Question: I am having issues with alignment. Below I have posted the code and a picture of my current Jframe.
Code:
'''
public void initUI() {
try {
UIManager.setLookAndFeel(UIManager.getSystemLookAndFeelClassName());
JFrame.setDefaultLookAndFeelDecorated(true);
JPopupMenu.setDefaultLightWeightPopupEnabled(false);
SimpleDateFormat sdf = new SimpleDateFormat("h:mm:ss a");
String date = sdf.format(new Date());
frame = new JFrame("" + ClientSettings.SERVER_NAME + " | " +checkDay() + " - " + date);
frame.setLayout(new BorderLayout());
frame.setResizable(false);
frame.setDefaultCloseOperation(JFrame.EXIT_ON_CLOSE);
JPanel gamePanel = new JPanel();
gamePanel.setLayout(new BorderLayout());
gamePanel.add(this);
gamePanel.setPreferredSize(new Dimension(765, 503));
initMenubar();
frame.getContentPane().add(gamePanel, BorderLayout.CENTER);
frame.pack();
frame.setVisible(true); // can see the client
frame.setResizable(false); // resizeable frame
init();
} catch (Exception e) {
e.printStackTrace();
}
}
public void initMenubar() {
JMenu fileMenu = new JMenu("Links");
String[] mainButtons = new String[] { "Forums", "-", "Exit" };
for (String name : mainButtons) {
JMenuItem menuItem = new JMenuItem(name);
if (name.equalsIgnoreCase("-")) {
fileMenu.addSeparator();
} else if(name.equalsIgnoreCase("Forums")) {
JMenu forumsMenu = new JMenu("Forums");
fileMenu.add(forumsMenu);
JMenuItem runeServer = new JMenuItem("Rune-Server");
runeServer.addActionListener(this);
forumsMenu.add(runeServer);
} else {
menuItem.addActionListener(this);
fileMenu.add(menuItem);
}
}
JMenuBar menuBar = new JMenuBar();
JMenuBar jmenubar = new JMenuBar();
JMenu settings = new JMenu("Settings");
settings.setActionCommand("Settings");
settings.addActionListener(this);
JButton screenshot = new JButton("Screenshot");
screenshot.setActionCommand("Screenshot");
screenshot.addActionListener(this);
frame.add(jmenubar);
menuBar.add(fileMenu);
menuBar.add(screenshot);
menuBar.add(settings);
frame.getContentPane().add(menuBar, BorderLayout.NORTH);
}
'''
And this is the current Jframe:

I am trying to figure out how to move the ScreenShot and Settings buttons to the right side rather than the left where they are currently located.
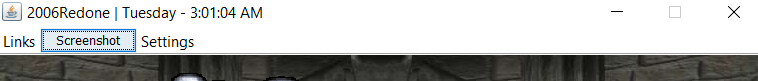
Answer: Try something like this:
'''
menuBar.add(fileMenu);
menuBar.add(Box.createHorizontalGlue());
menuBar.add(screenshot);
menuBar.add(settings);
'''
As per <URL>